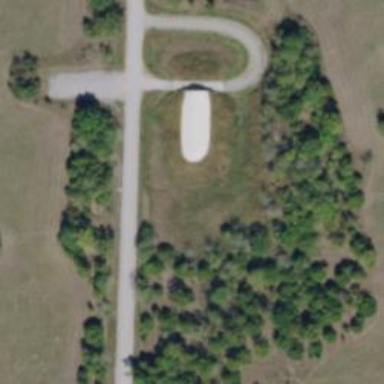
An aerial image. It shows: Military bunker.